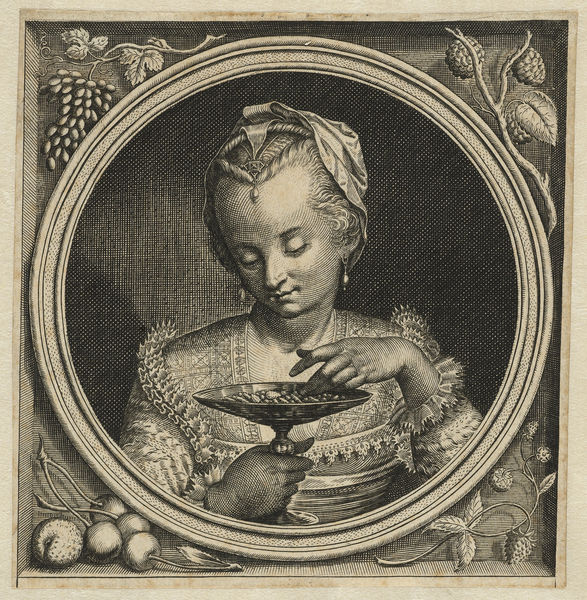
Titel: De smaak
Künstler: Jacob van der Heyden
Standort: Amsterdam
Institution: Rijksmuseum
Schlagwörter: hand, mädchen, frau, handschuh, kleid, nase, ohrring, schmuck, dame, obst, haube, augen, gesicht, schale, schüssel, hände, portrait, porträt, gewand, kelch, ohrringe, blatt, borte, diadem, perle, perlen, kreis, rund, früchte, trauben, papier, graphik, wein, bordüre, kopftuch, verträumt, kirschen, medaillon, beeren, erdbeeren, druck, druckgraphik, stich, reichen, zwickel, weintrauben, pinien, beere, traube, brombeere, kupferstich, behälter, verzierungen, haartracht, kirsche, zapfen, nüsse, rondo, erdbeere, kurtisane, gesenkter kopf, krische, nüssse, litschi, rahumng